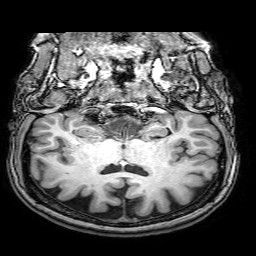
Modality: T1w
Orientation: sagittal
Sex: female
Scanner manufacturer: philips
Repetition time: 0.008061 s
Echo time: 0.00369 s